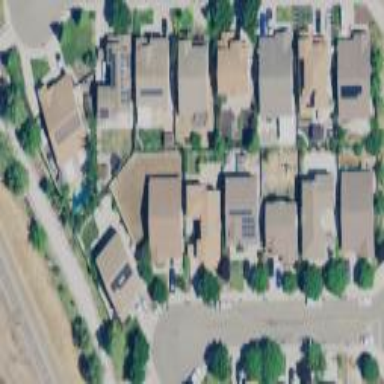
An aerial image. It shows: Residential area consisting of single-family homes.